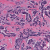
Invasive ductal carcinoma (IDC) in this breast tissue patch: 1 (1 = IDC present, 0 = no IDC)